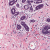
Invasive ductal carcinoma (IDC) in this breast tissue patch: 0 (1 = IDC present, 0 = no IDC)